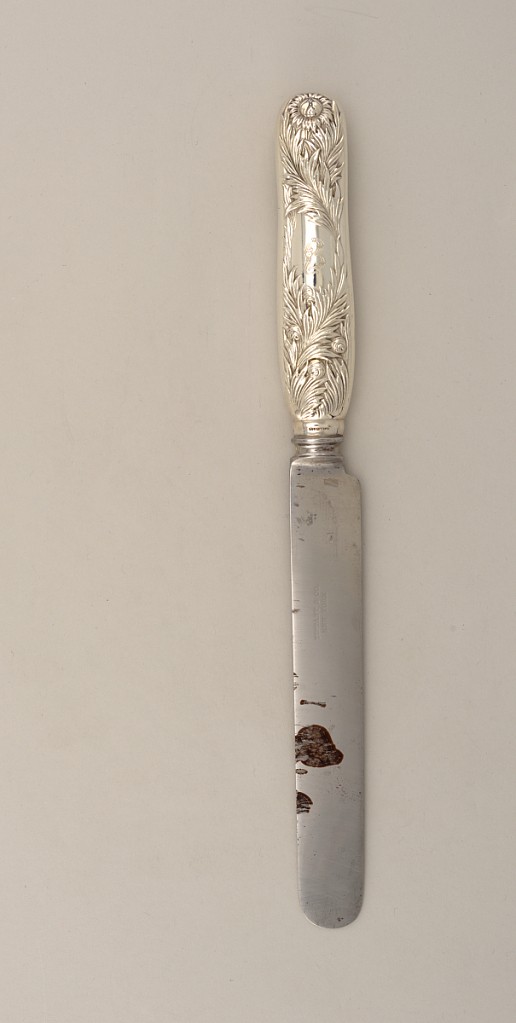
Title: Chrysanthemum Pattern Dinner Knife
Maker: Charles T. Grosjean, American, d. 1888
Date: ca. 1880
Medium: silver, steel
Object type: knife
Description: Elongated rectangular steel blade with rounded point. Waisted ferrule, connecting to silver handle of curving, ungulating shape, covered in a pattern of overlapping foliate scrolls and chrysanthemum buds, with engraved "B" in the central reserve. Rounded terminal, topped with chrysanthemum flower. Reverse side densley decorated with overlapping foliate scrolls and chrysanthemum buds. Side edges plain polished surface.